A spectrogram of one vibration snapshot from a rotating-machine test bench is shown (time on one axis, frequency on the other). Classify the rotor condition as one of: normal, misalignment, unbalance, looseness.
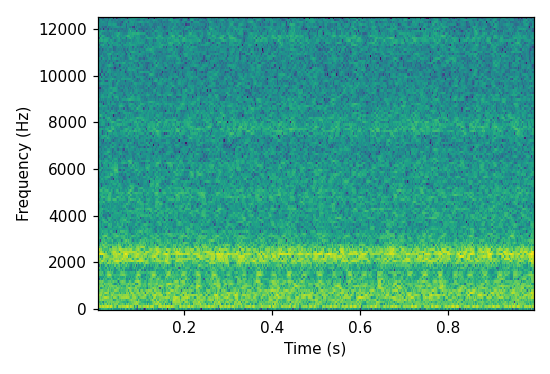
Answer: looseness